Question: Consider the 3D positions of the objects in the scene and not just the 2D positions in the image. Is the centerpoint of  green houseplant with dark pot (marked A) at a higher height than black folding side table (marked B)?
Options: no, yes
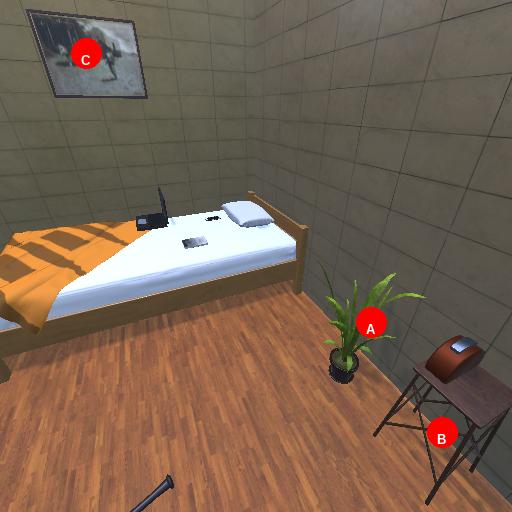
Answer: no